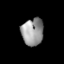
Tissue: lung
Cell type: Others
Senescence score: 0.1211
Nuclear area (px): 586
Mean DAPI intensity: 151.428